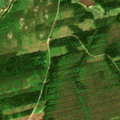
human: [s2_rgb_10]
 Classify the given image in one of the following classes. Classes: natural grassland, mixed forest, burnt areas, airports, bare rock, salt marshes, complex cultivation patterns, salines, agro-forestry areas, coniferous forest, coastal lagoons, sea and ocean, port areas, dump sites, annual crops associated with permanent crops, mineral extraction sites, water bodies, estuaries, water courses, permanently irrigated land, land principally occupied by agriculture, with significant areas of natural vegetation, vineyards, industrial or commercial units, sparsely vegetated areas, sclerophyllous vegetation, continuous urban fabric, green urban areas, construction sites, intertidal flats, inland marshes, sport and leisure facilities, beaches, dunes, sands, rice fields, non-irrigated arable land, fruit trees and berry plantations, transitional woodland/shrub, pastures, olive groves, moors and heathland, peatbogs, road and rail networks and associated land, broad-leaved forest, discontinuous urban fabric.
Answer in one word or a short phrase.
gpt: coniferous forest, mixed forest, transitional woodland/shrub